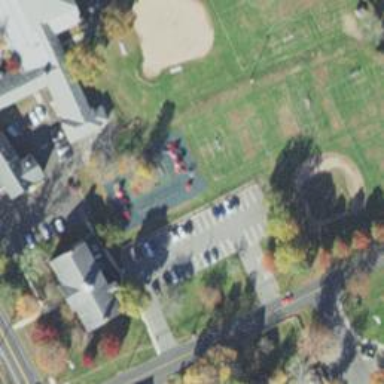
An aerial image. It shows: Playground featuring roundabout.